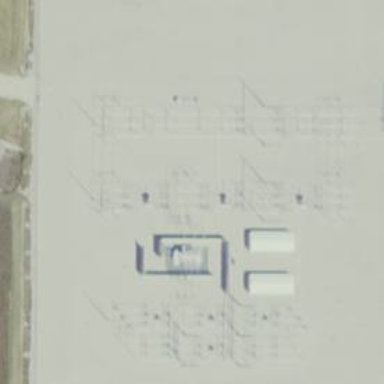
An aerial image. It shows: Switch used for power control.